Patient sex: M
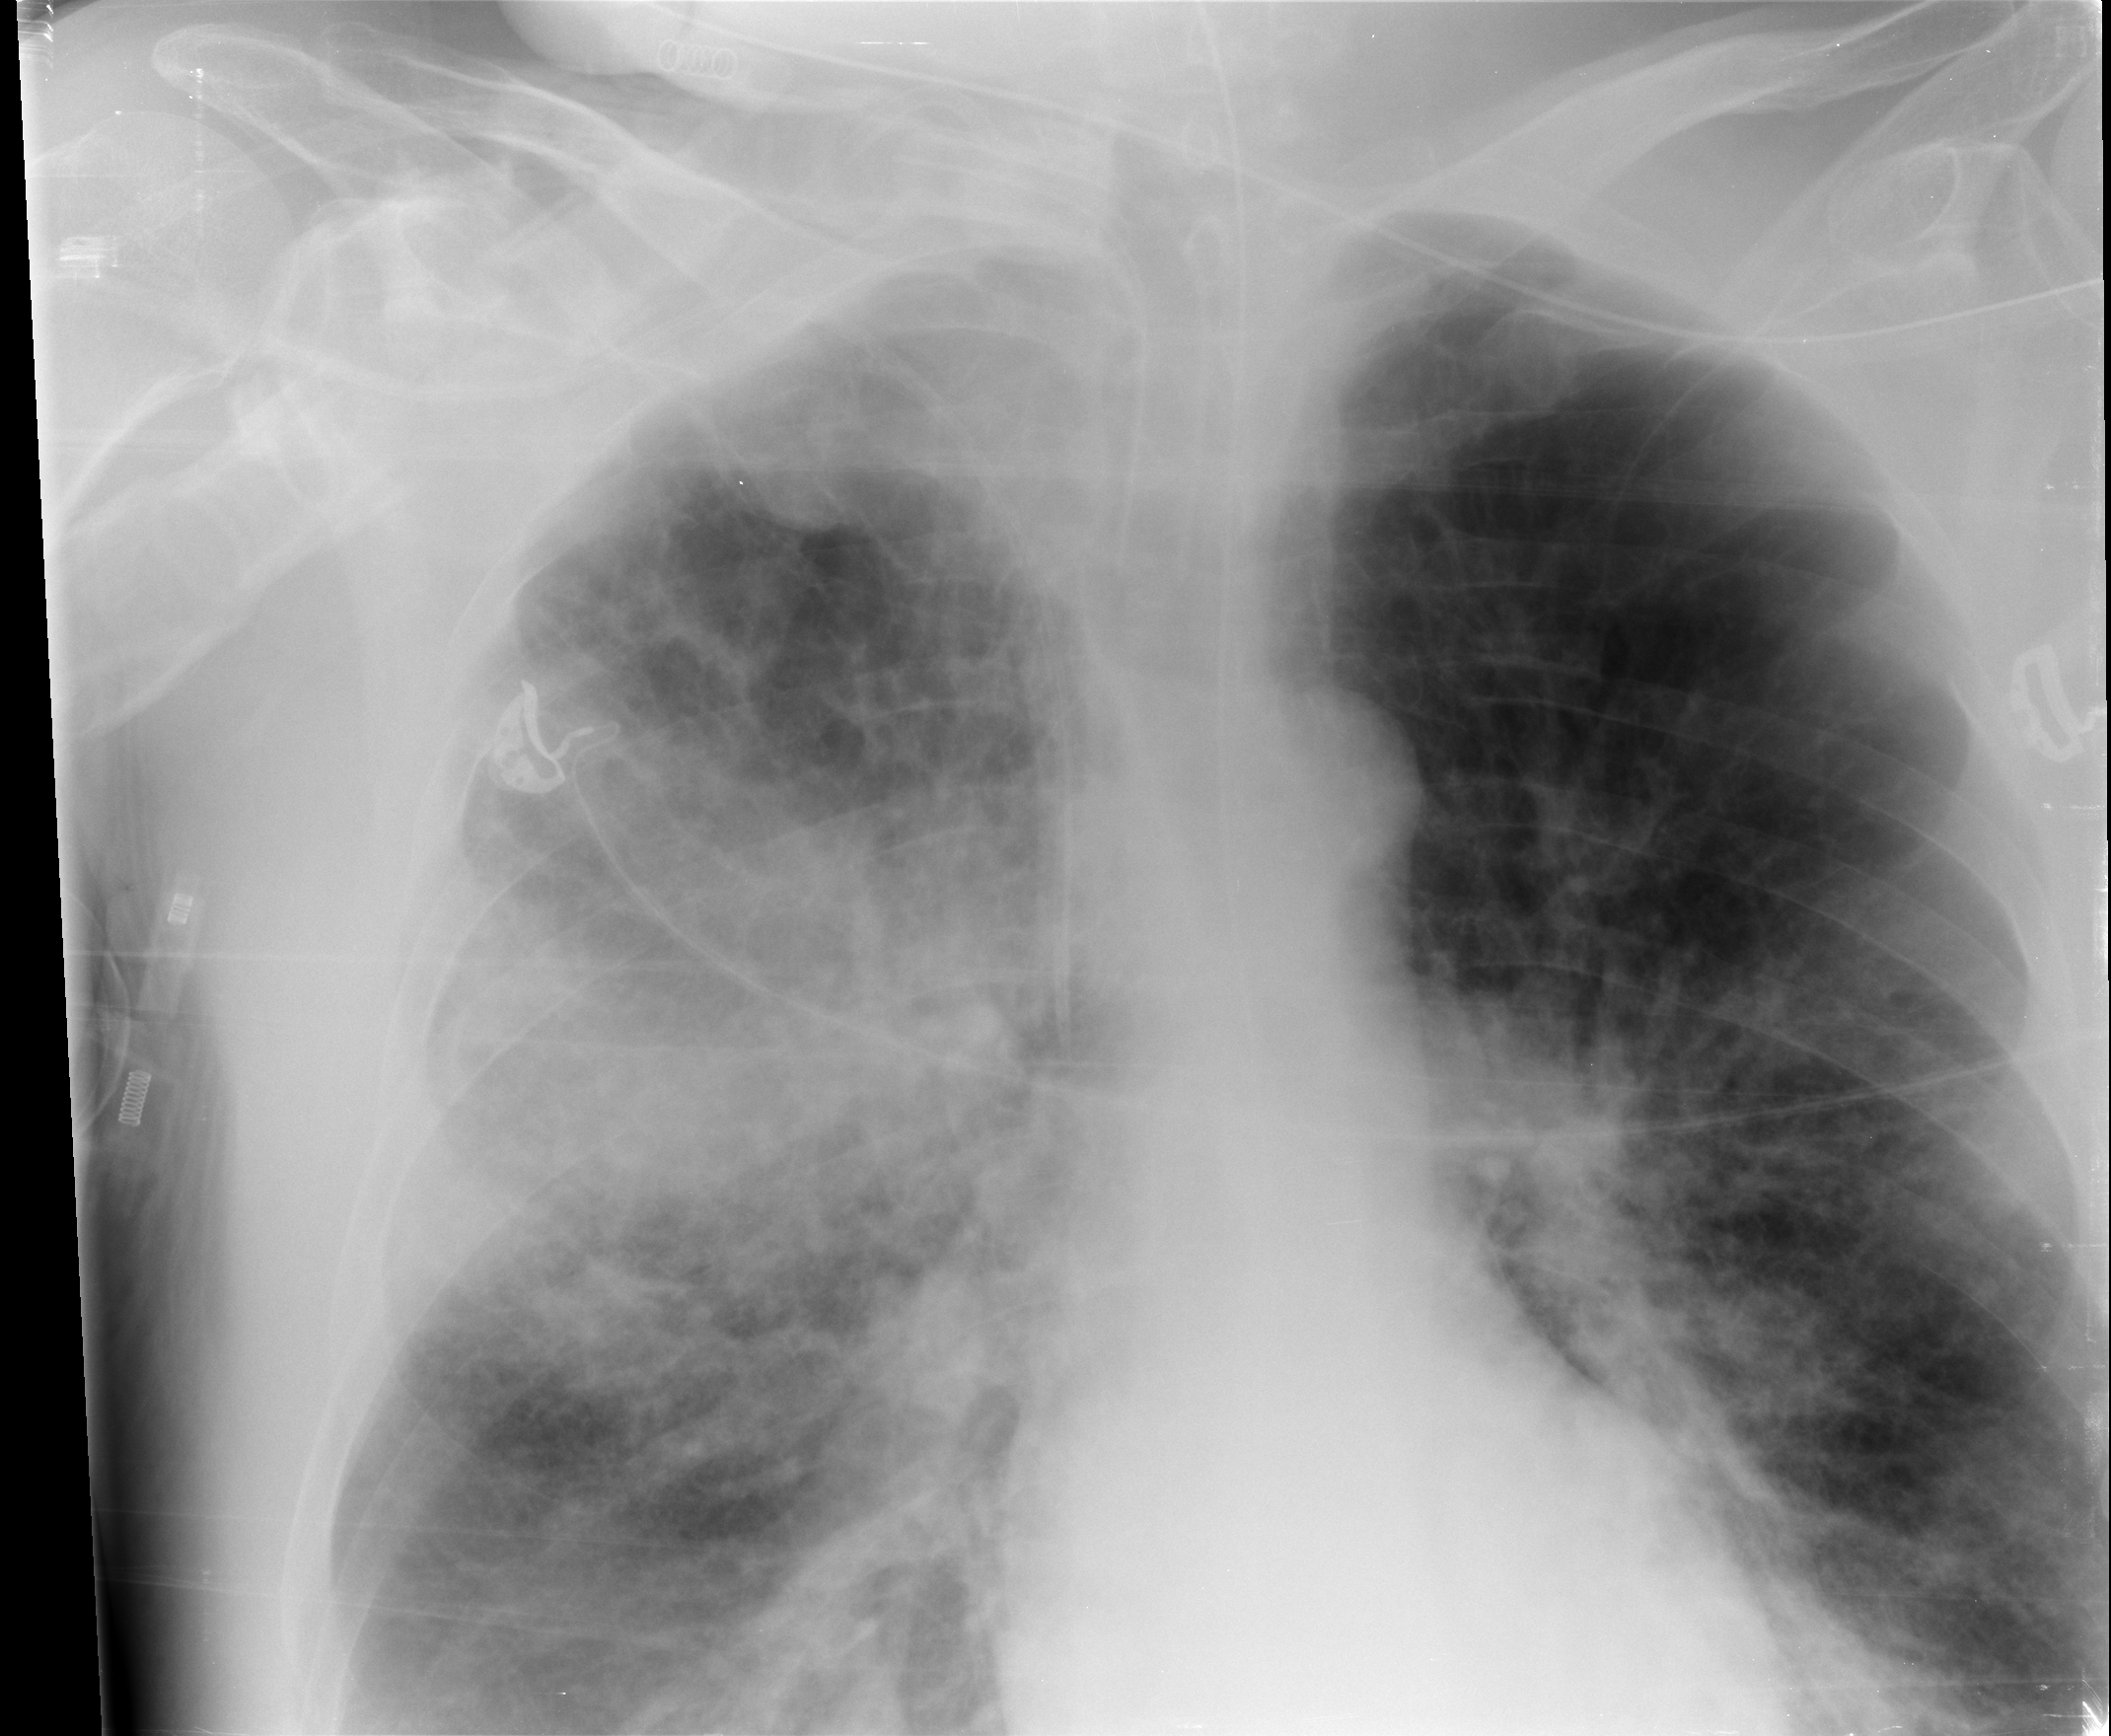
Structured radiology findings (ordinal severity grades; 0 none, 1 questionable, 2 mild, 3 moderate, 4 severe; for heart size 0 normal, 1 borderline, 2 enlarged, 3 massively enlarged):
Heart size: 0
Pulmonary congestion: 2
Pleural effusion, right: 0
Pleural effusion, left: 0
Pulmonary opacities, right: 3
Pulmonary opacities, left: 1
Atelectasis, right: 2
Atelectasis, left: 0